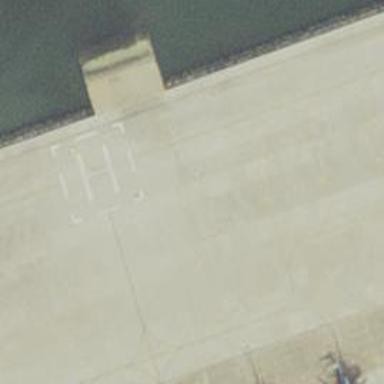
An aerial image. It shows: View of taxiway at the airport.